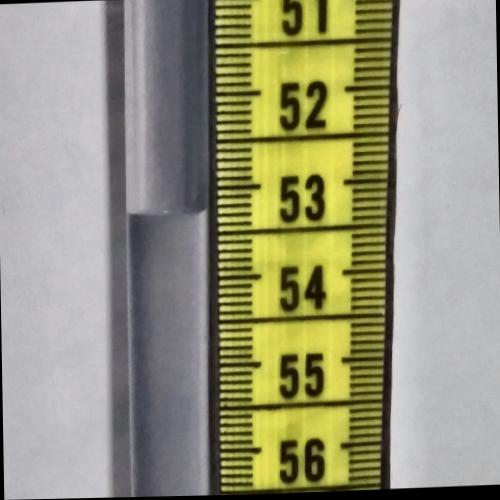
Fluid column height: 53.3 cm